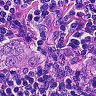
Metastatic tissue present: yes